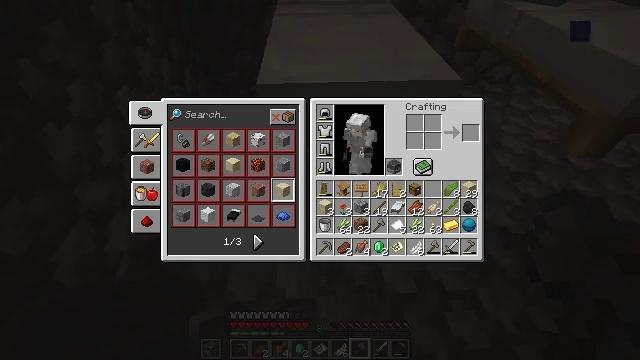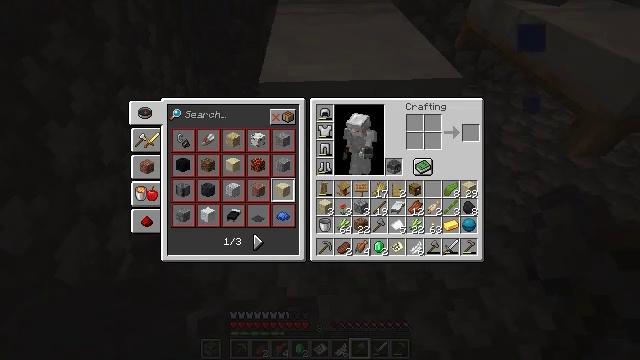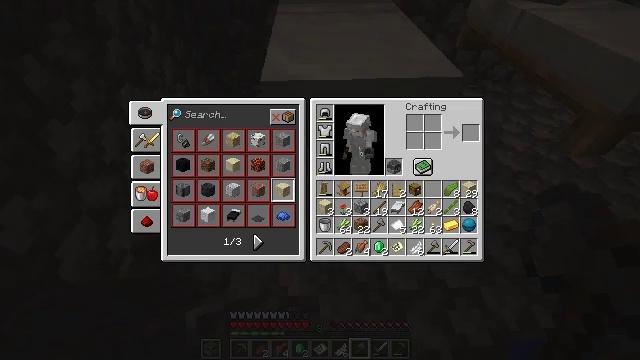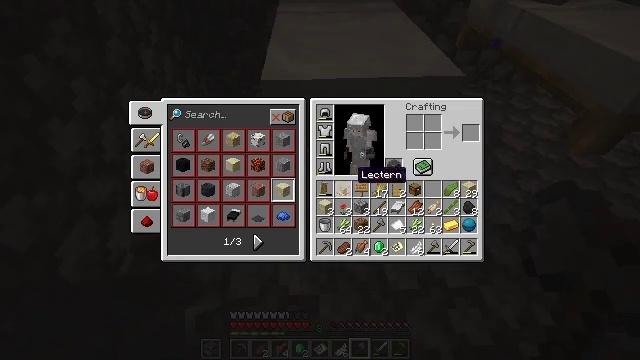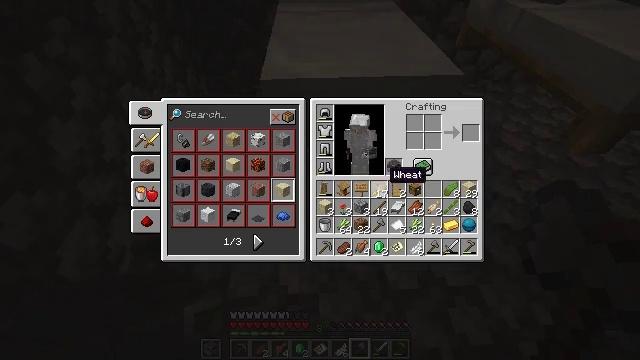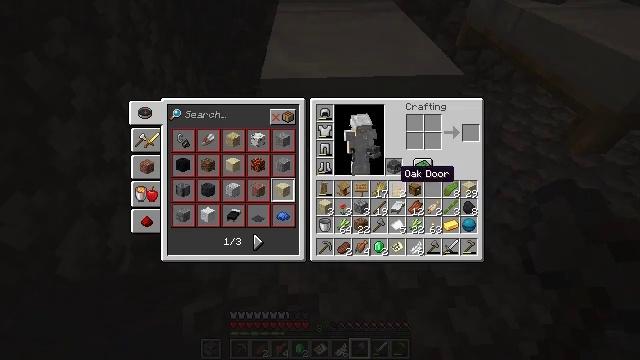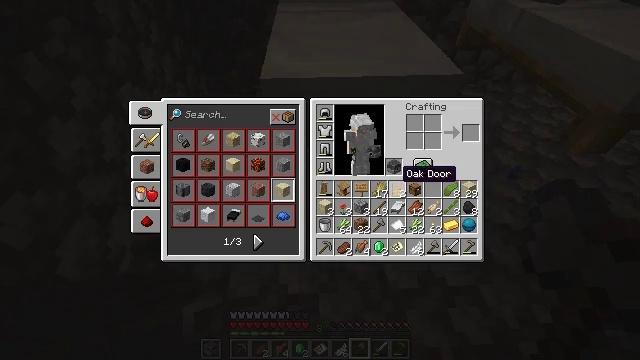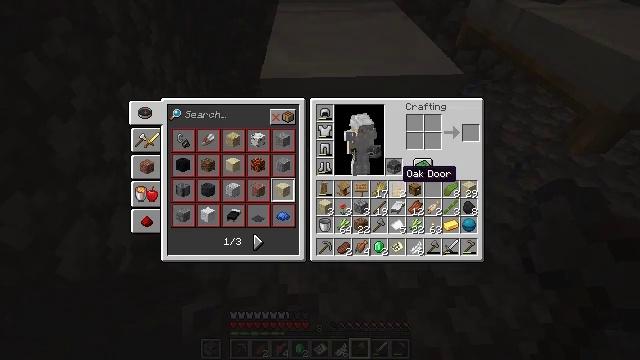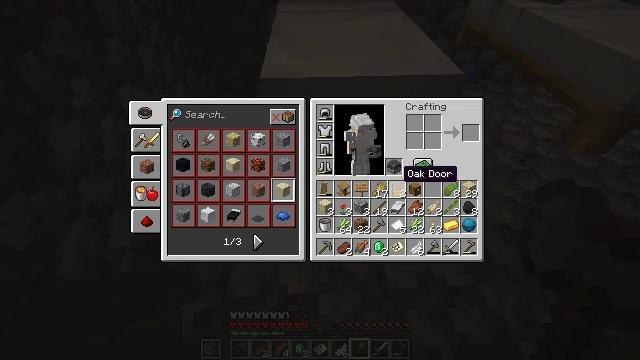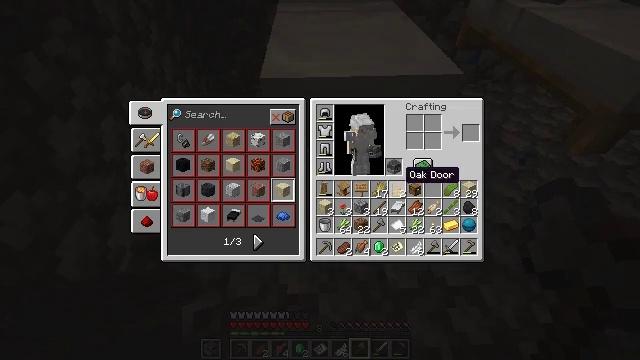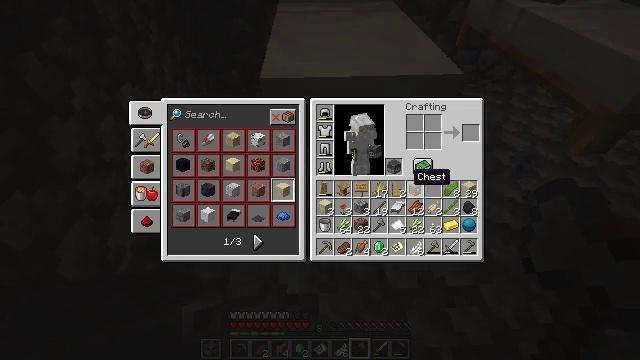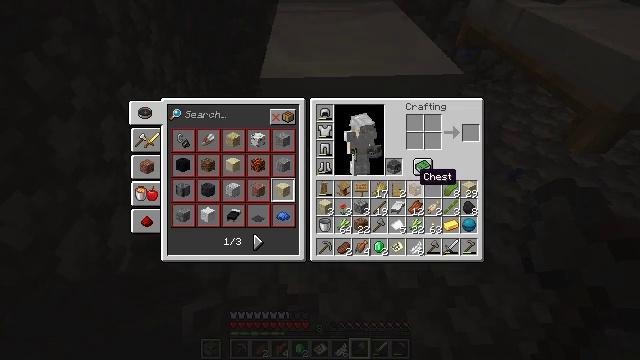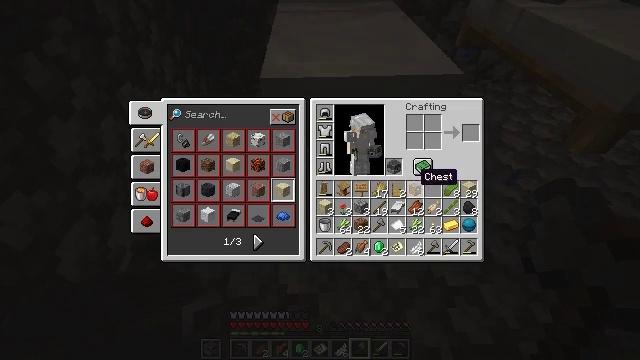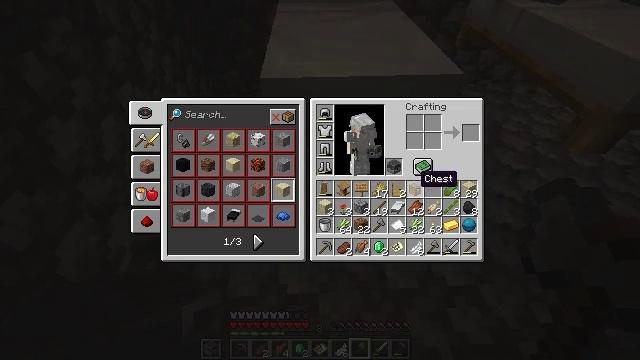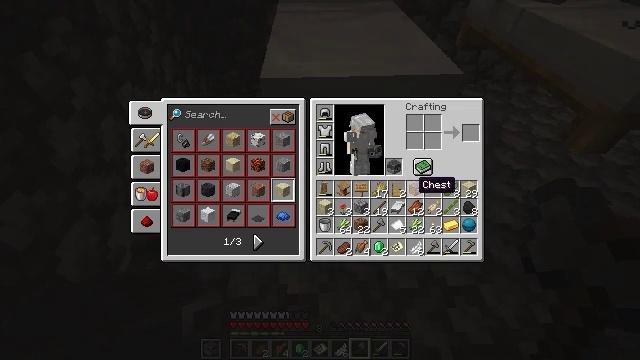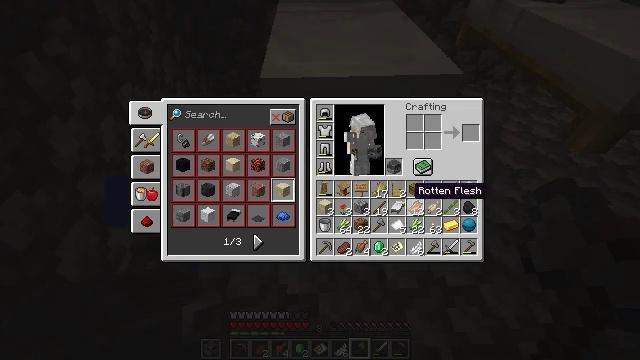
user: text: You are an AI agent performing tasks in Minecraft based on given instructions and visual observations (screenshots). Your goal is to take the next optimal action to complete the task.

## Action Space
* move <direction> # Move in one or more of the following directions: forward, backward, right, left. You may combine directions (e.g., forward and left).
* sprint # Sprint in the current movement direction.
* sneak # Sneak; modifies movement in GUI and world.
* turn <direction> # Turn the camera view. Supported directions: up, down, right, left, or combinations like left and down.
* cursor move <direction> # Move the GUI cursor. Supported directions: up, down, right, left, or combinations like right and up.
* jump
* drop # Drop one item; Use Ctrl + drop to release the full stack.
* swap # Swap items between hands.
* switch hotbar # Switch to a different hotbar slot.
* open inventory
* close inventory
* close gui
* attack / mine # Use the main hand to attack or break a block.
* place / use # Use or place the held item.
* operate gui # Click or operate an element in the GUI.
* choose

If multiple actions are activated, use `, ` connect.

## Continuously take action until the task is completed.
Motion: motion action
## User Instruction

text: Remove the cobblestone slab with a tool.
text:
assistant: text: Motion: no_op
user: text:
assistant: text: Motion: turn right
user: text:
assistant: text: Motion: turn right
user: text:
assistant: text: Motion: turn right
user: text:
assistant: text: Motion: turn right
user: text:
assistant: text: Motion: no_op
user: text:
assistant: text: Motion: no_op
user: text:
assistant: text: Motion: no_op
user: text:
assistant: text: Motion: no_op
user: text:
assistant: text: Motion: turn right
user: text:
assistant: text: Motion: no_op
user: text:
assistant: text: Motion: no_op
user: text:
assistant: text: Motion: no_op
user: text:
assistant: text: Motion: no_op
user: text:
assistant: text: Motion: no_op
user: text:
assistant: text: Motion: turn down
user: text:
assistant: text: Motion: no_op
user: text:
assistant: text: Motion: no_op
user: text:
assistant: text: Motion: no_op
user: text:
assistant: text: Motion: no_op
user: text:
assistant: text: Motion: no_op
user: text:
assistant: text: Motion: no_op
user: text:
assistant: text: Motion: no_op
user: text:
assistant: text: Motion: turn up
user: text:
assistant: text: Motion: turn up
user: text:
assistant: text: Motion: turn up
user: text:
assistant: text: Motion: no_op
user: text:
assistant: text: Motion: no_op
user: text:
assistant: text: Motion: no_op
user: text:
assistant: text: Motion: attack / mine